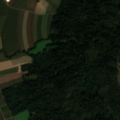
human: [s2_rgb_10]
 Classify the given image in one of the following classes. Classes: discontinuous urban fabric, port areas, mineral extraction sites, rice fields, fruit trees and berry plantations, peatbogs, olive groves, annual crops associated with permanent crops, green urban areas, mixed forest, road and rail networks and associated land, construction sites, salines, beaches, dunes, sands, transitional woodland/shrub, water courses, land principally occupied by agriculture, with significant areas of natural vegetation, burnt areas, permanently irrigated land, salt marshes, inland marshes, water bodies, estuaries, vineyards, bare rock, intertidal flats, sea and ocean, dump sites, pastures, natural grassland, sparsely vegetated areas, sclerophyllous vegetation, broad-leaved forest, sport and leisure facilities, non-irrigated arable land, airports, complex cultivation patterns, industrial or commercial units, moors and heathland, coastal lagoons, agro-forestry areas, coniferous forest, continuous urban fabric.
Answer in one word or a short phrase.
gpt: non-irrigated arable land, mixed forest, transitional woodland/shrub